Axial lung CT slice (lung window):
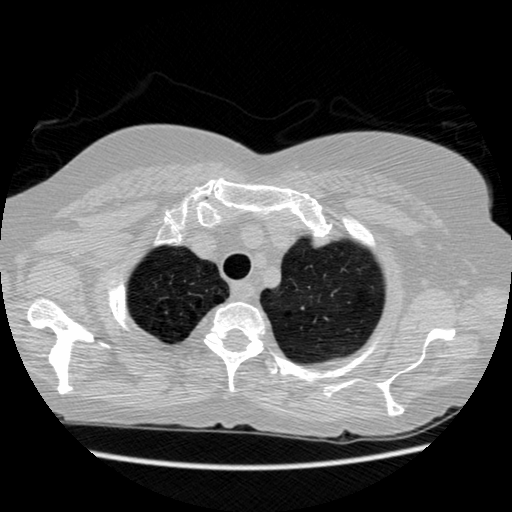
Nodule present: no